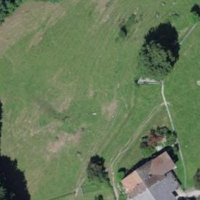
EUNIS habitat code: 24
Species observed at this site:
Cardamine pratensis